Interaction volume radius: 5 \u00c5
Interaction volume height: 20 \u00c5
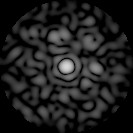
Disorder parameter: 0.8795